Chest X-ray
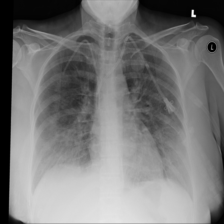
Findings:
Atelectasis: negative
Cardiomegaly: negative
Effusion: negative
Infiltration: positive
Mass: negative
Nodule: negative
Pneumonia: negative
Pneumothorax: negative
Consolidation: negative
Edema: negative
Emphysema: negative
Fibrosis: negative
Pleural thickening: negative
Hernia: negative